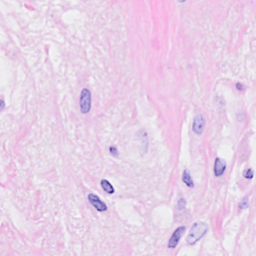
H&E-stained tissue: Breast